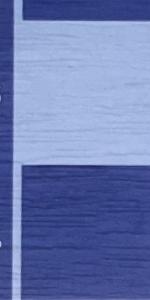
Label: Empty